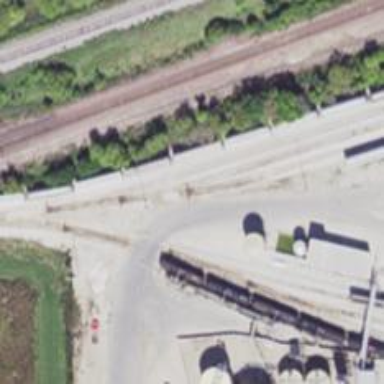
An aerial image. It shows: Rail spur service.